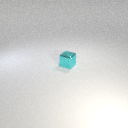
small cyan metal cube